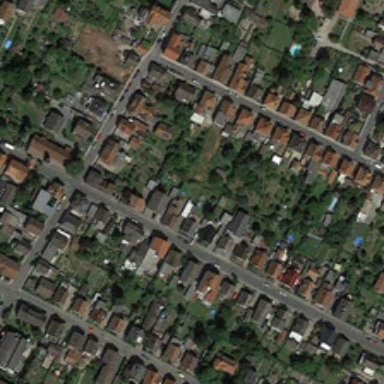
Lined along the streets  houses with red or grey roofs enclose grass ground and trees inside blocks .